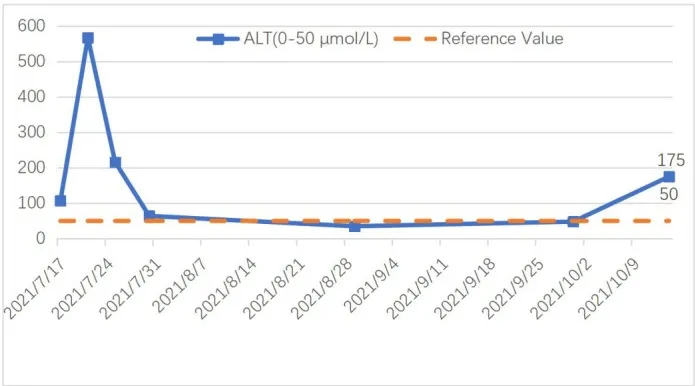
Graph illustrating the changing trends of ALT.
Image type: chart (chart)